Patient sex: M
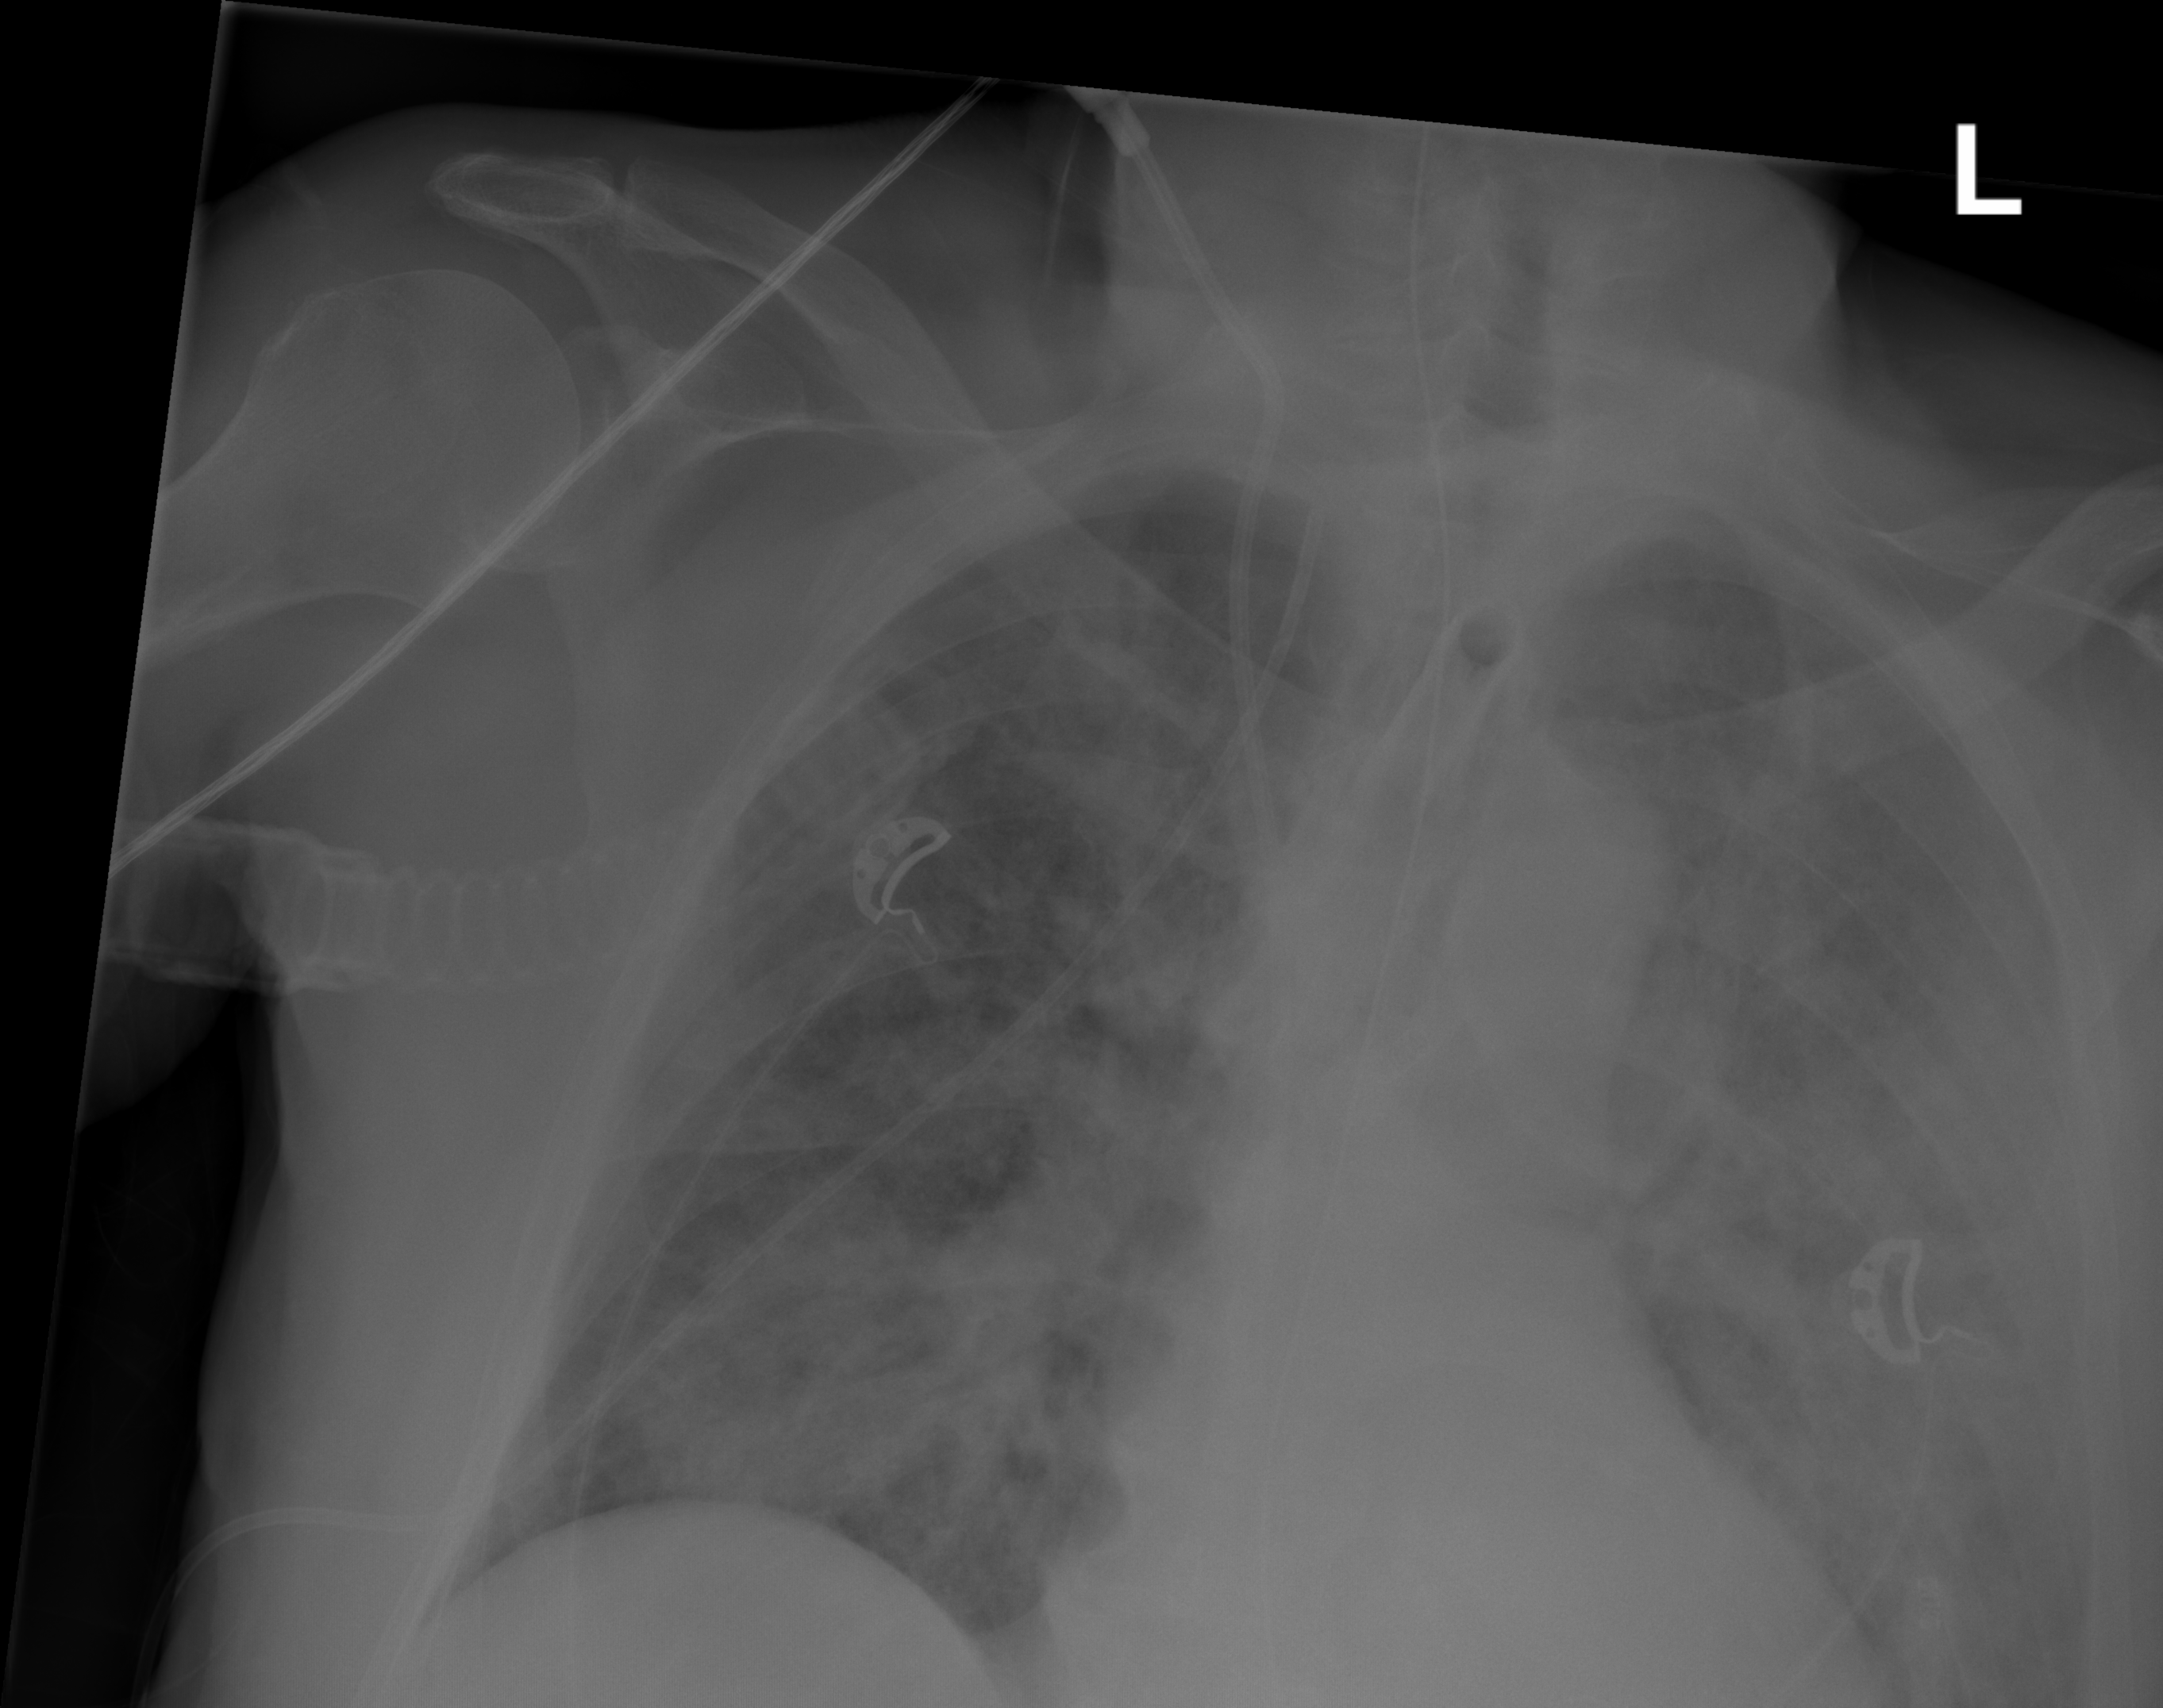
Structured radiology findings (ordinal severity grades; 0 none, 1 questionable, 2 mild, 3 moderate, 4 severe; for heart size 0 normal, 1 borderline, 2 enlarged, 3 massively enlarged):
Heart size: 0
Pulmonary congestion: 2
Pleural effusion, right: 2
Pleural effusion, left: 2
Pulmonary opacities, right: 4
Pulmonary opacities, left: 3
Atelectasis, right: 2
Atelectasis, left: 2